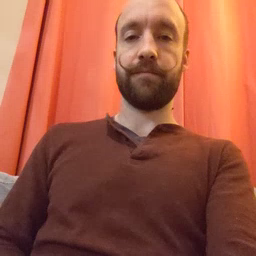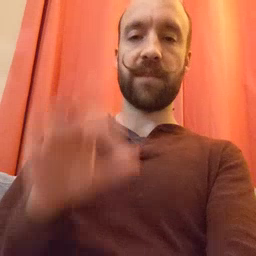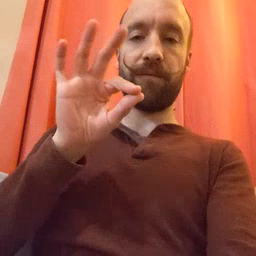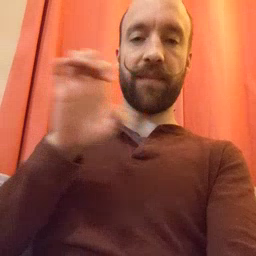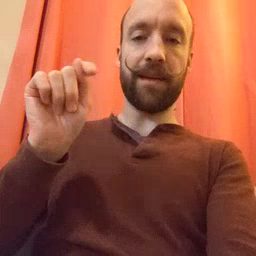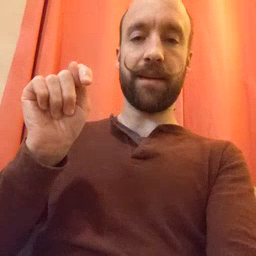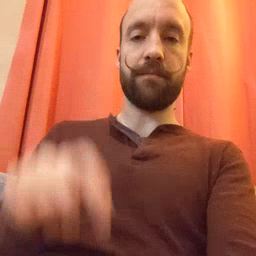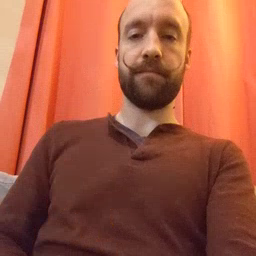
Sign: feet